Brain MRI, t2w sequence, axial 2D slice.
Patient: age 35, sex M, weight 95 kg, height 1.95 m
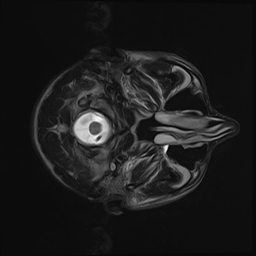